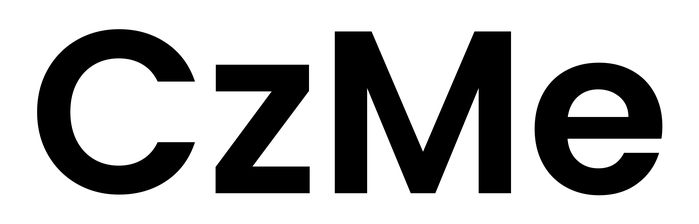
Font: Poppins-SemiBold